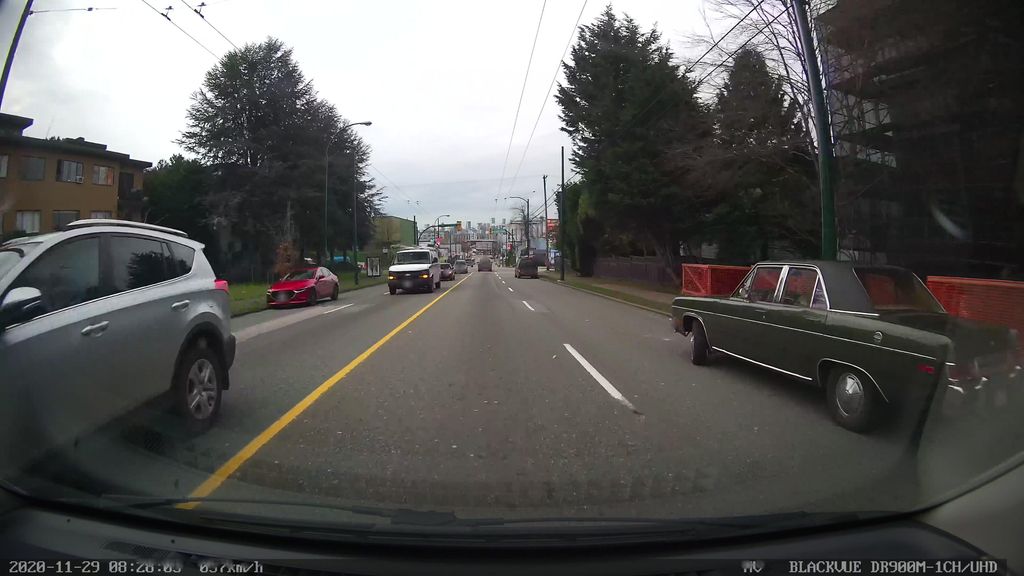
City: vancouver